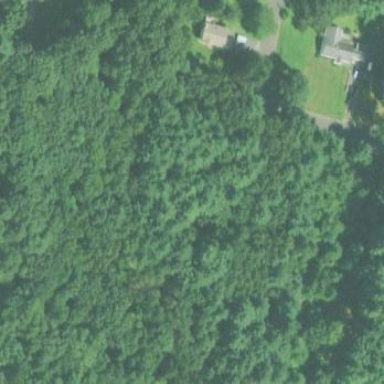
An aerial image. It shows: Nature reserve located in woodland area designated as Existing Preserved Open Space.